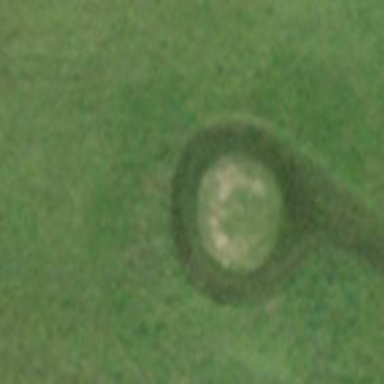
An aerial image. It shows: Golf tee.